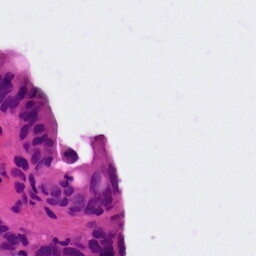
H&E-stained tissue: Colon